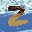
Label: 2